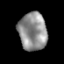
Tissue: prostate
Cell type: T cells
Senescence score: 0.2498
Nuclear area (px): 1045
Mean DAPI intensity: 144.327